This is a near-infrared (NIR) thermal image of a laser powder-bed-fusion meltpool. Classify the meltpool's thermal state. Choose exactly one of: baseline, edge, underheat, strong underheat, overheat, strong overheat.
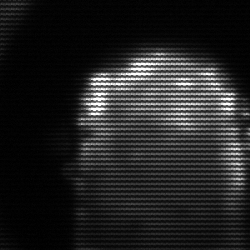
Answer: baseline